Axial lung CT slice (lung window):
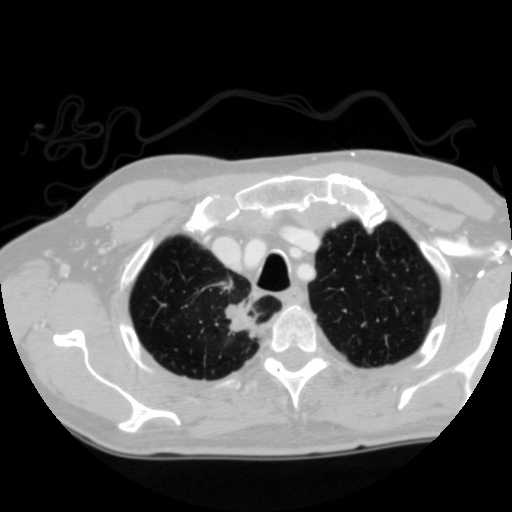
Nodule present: no